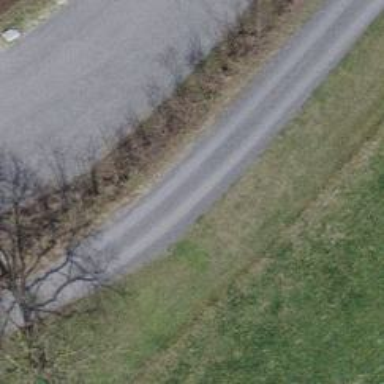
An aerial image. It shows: Residential road with pebblestone surface.